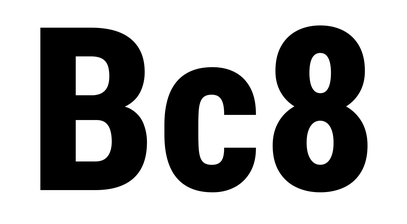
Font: Roboto_Condensed_ExtraBold